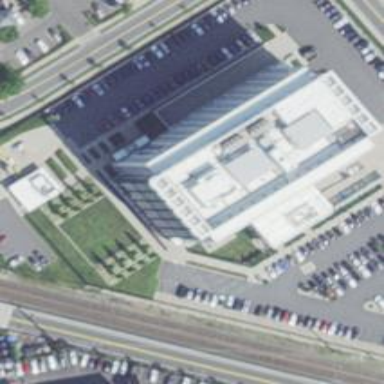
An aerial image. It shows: Government office.